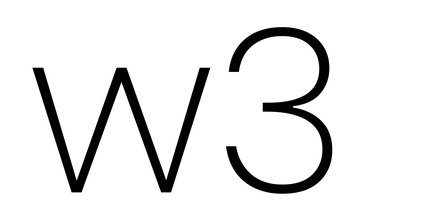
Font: Poppins-ExtraLight